Chest X-ray:
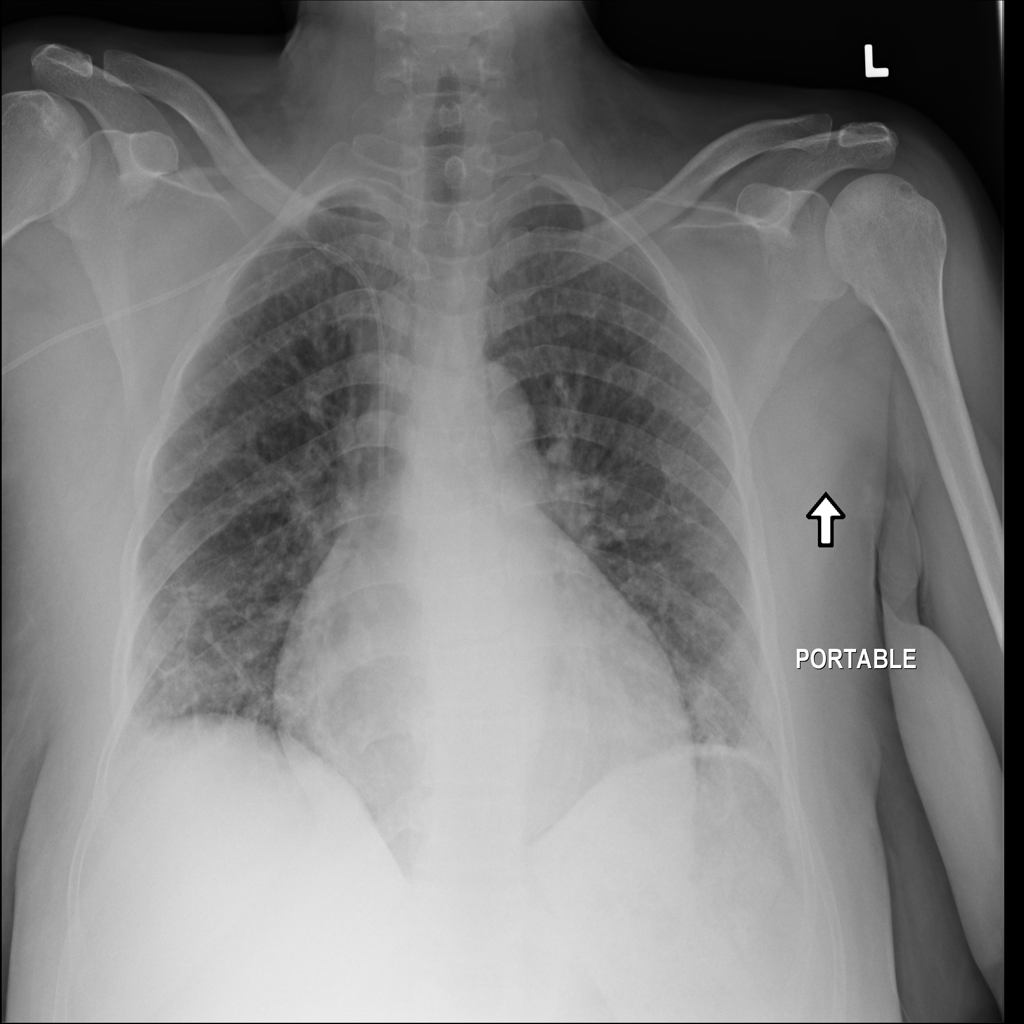
Findings: Cardiomegaly, Consolidation, Effusion
No abnormal finding: no